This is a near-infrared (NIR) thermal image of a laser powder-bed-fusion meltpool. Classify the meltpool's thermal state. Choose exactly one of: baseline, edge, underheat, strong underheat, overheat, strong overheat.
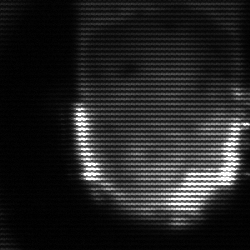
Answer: baseline